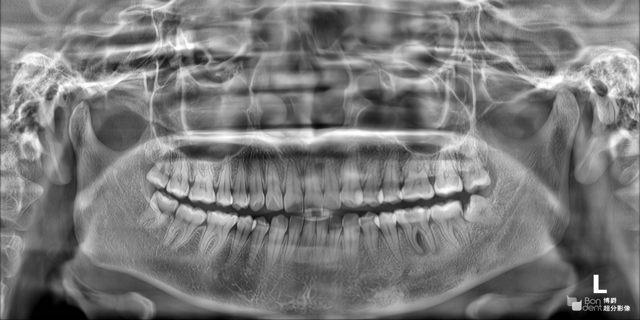
adult